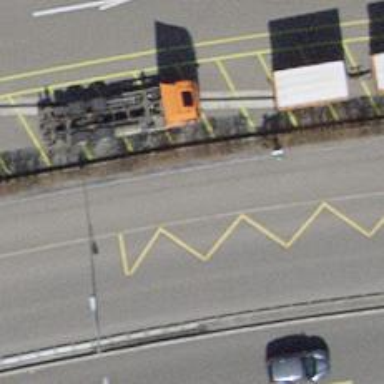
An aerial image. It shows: Bus stop with platform for public transport.